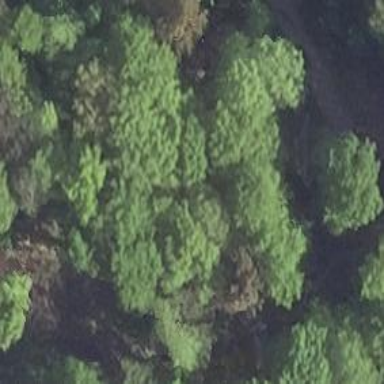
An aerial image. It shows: Natural attraction with trees.